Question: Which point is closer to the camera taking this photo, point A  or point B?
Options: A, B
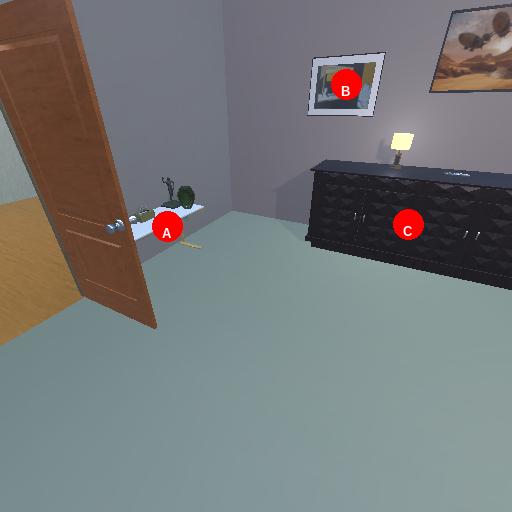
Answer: A